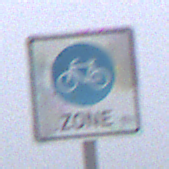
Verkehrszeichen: BeginnFahrradzone
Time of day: MorningAfternoon
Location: Outdoor (RoadRail)
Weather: Overcast
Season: NotSpecified
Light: Natural